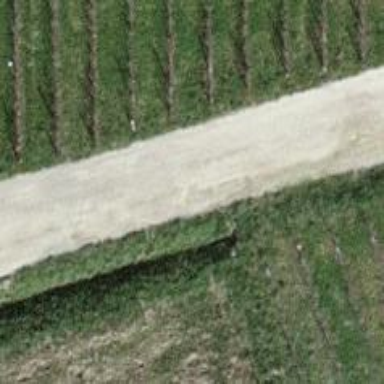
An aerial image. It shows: Pebblestone track with grade2 quality.